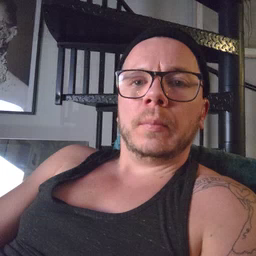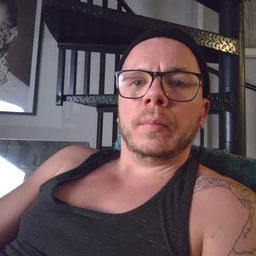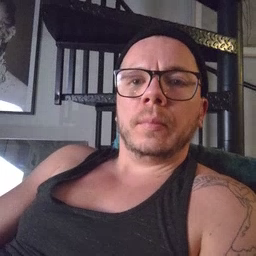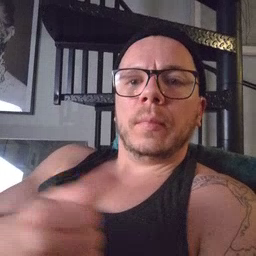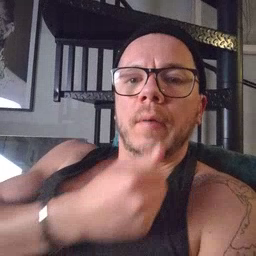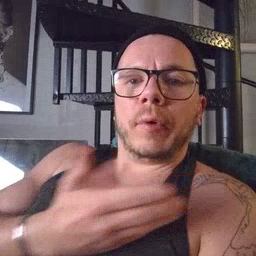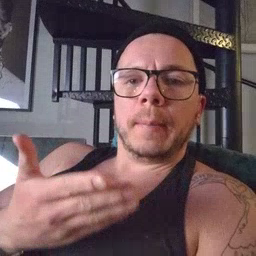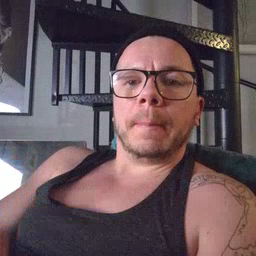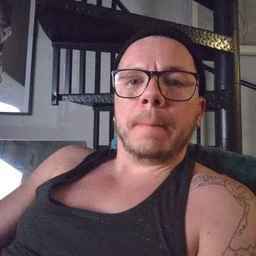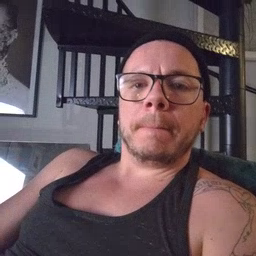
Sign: every